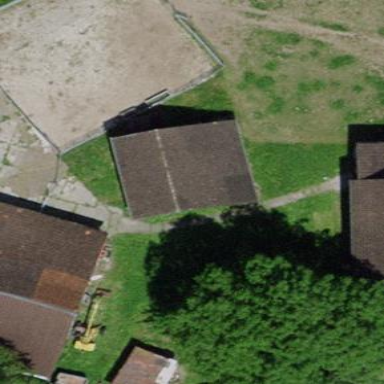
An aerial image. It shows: Farm auxiliary building.